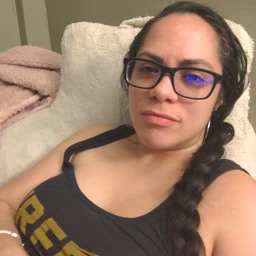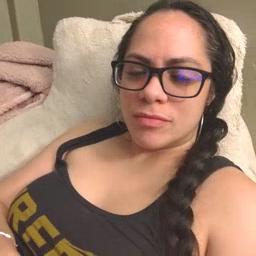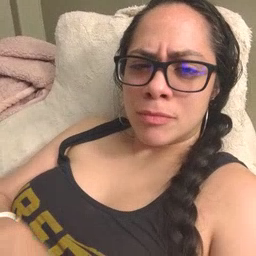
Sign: puppy